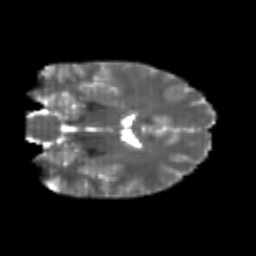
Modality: T2w
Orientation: coronal
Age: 22
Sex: male
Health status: healthy
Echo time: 0.074 s